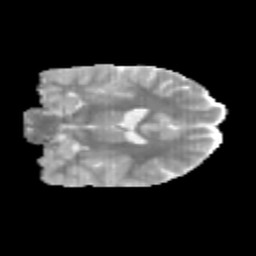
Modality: MD
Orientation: coronal
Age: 10
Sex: male
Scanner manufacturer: siemens
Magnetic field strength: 3 T
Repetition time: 3.8 s
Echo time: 0.07 s